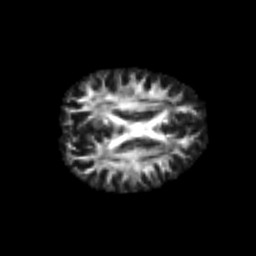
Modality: FA
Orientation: axial
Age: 25
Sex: male
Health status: healthy